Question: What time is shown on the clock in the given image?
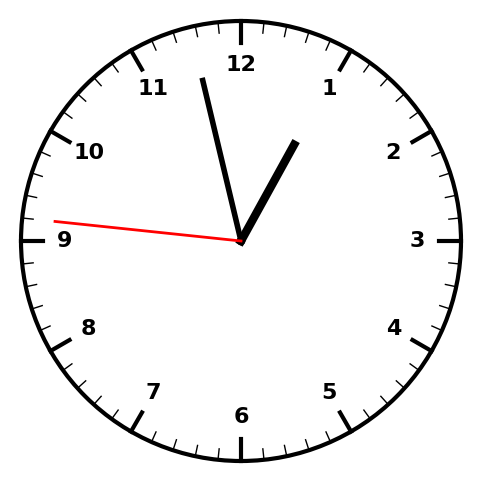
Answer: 12:57:46